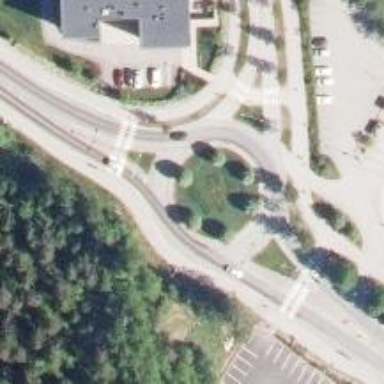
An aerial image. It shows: Secondary road with asphalt surface leading to roundabout.